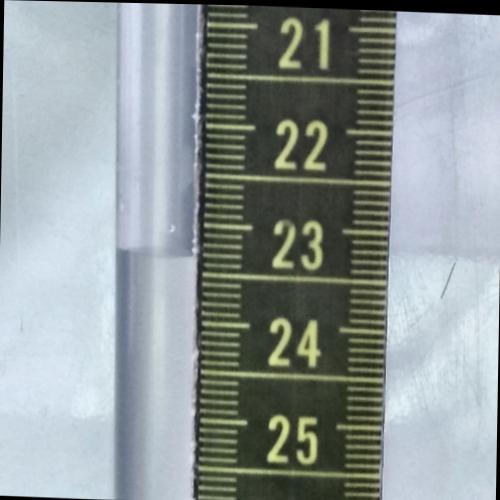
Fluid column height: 23.3 cm